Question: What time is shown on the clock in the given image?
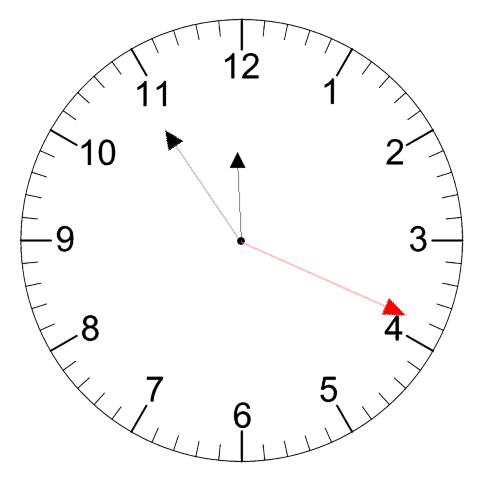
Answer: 11:54:19